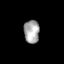
Tissue: skin
Cell type: Epithelial cells
Senescence score: 0.8558
Nuclear area (px): 351
Mean DAPI intensity: 167.464